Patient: sex F, age 67
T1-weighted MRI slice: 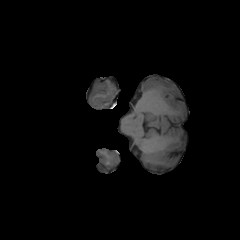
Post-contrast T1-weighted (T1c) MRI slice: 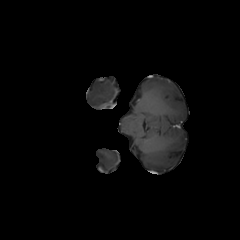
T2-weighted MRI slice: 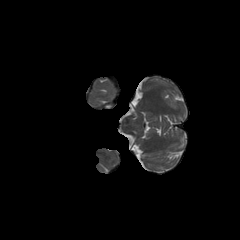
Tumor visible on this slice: no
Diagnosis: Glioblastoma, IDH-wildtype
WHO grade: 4